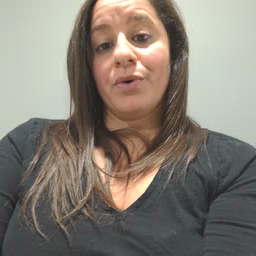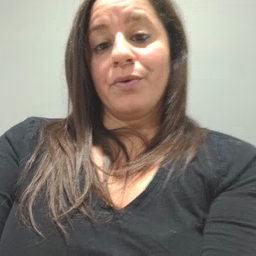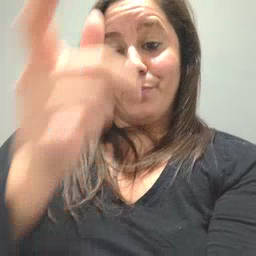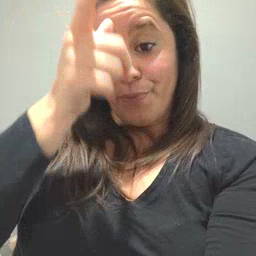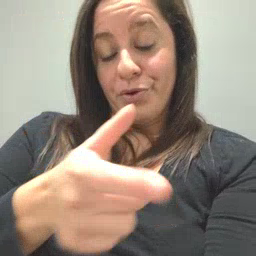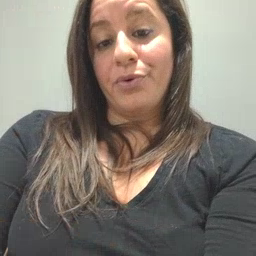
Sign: brother